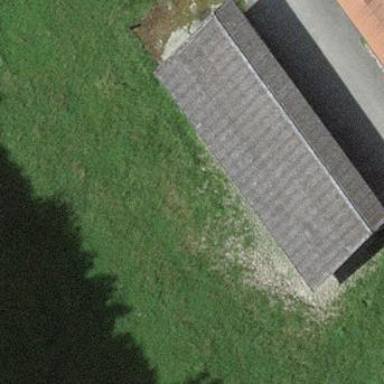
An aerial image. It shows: View of roof of building.